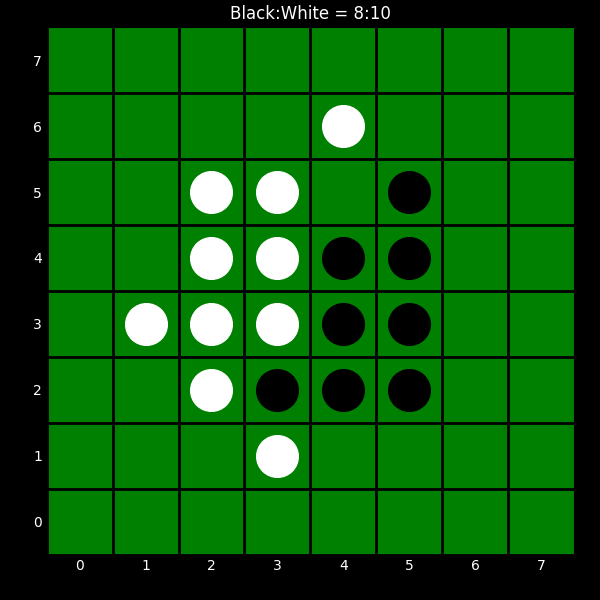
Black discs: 8
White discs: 10